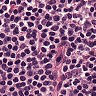
Metastatic tissue present: no